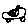
Label: car